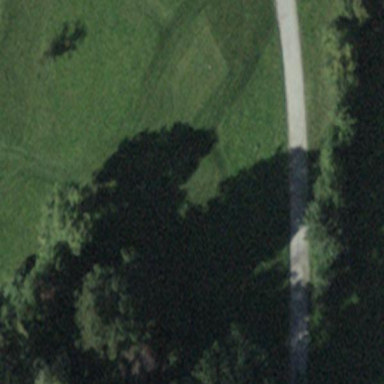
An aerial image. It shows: Grassy area designated as golf tee.